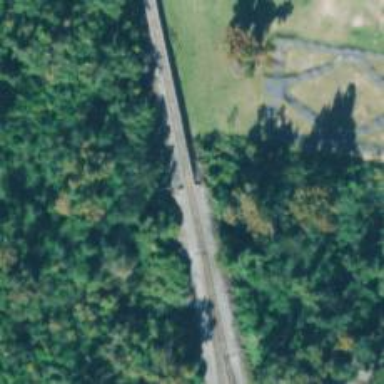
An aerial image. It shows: Bridge over railway line.